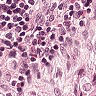
Metastatic tissue present: no